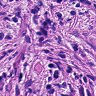
Metastatic tissue present: yes